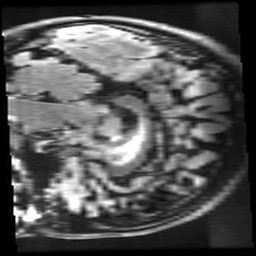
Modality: FLAIR
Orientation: sagittal
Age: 22
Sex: female
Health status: healthy
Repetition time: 12 s
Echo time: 0.09782 s